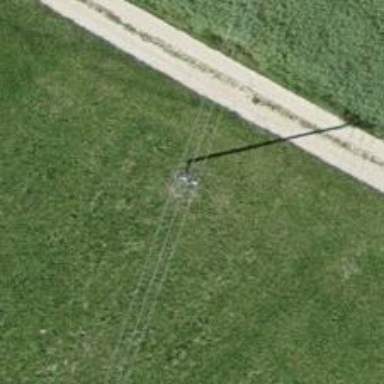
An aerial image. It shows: Minor power line.